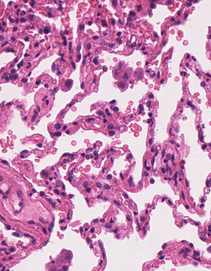
Tumor epithelial tissue: no
Tumor-associated stroma tissue: no
Normal tissue: yes